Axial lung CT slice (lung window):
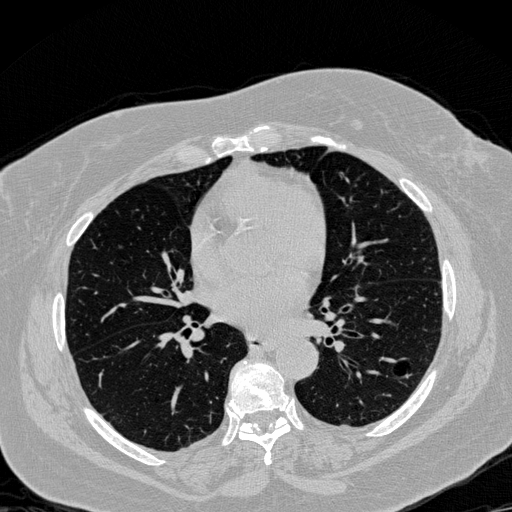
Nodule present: no